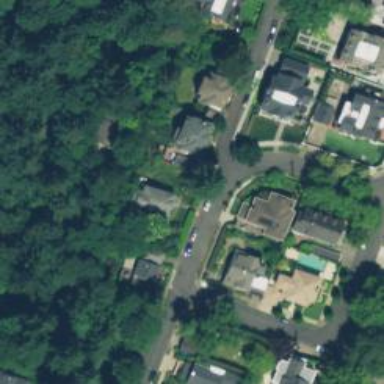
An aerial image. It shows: Residential road with sidewalk on the left side.